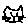
Label: cat